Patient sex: M
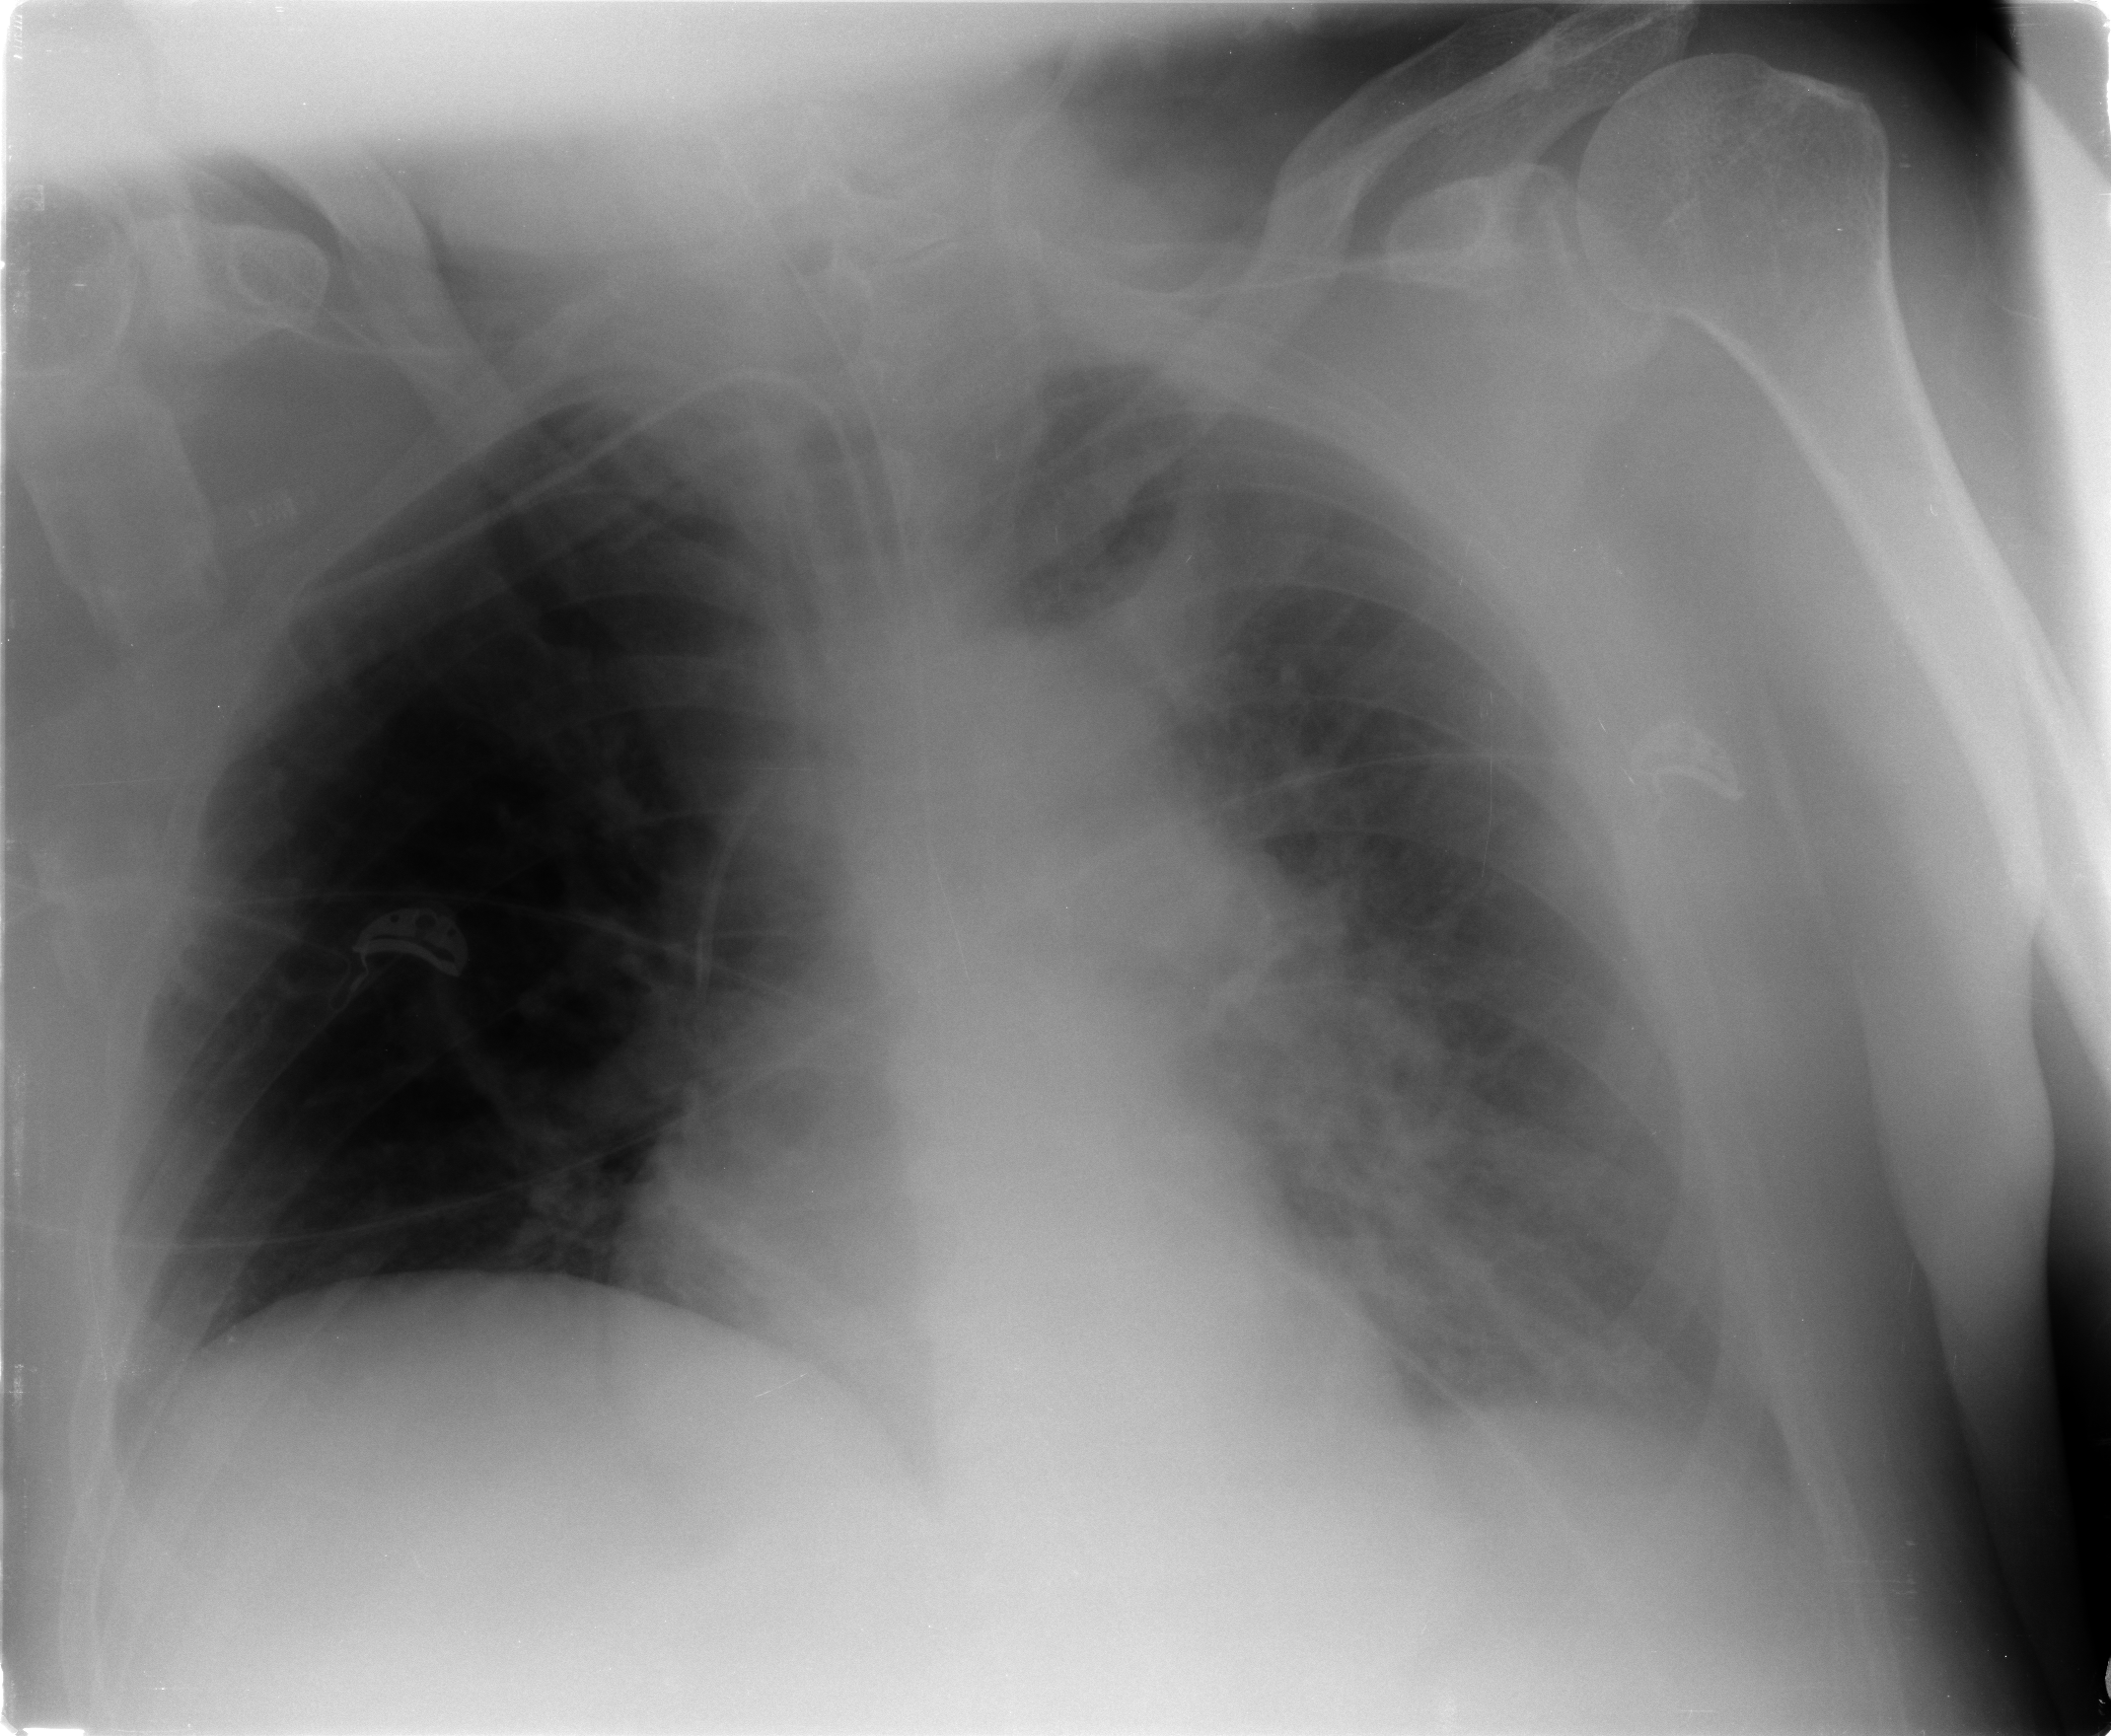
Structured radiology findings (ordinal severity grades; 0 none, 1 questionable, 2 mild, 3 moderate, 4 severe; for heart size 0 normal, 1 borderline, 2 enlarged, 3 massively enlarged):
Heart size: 1
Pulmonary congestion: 2
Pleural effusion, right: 1
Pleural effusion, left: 2
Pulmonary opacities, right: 0
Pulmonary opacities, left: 3
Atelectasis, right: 1
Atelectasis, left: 2